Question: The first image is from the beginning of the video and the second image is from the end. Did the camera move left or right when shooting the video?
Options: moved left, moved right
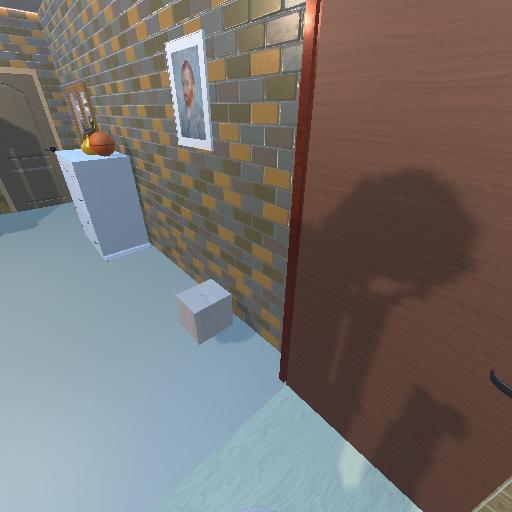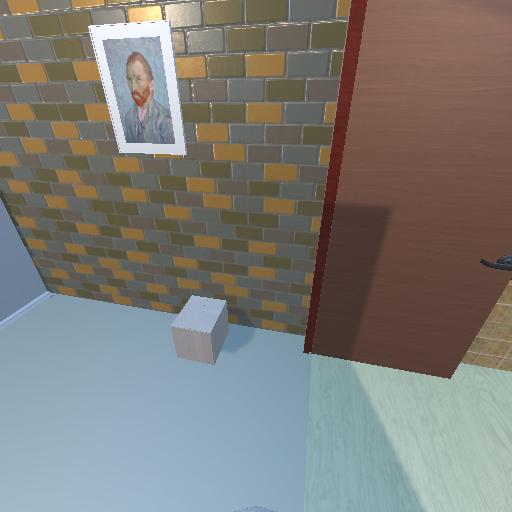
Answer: moved left